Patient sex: M
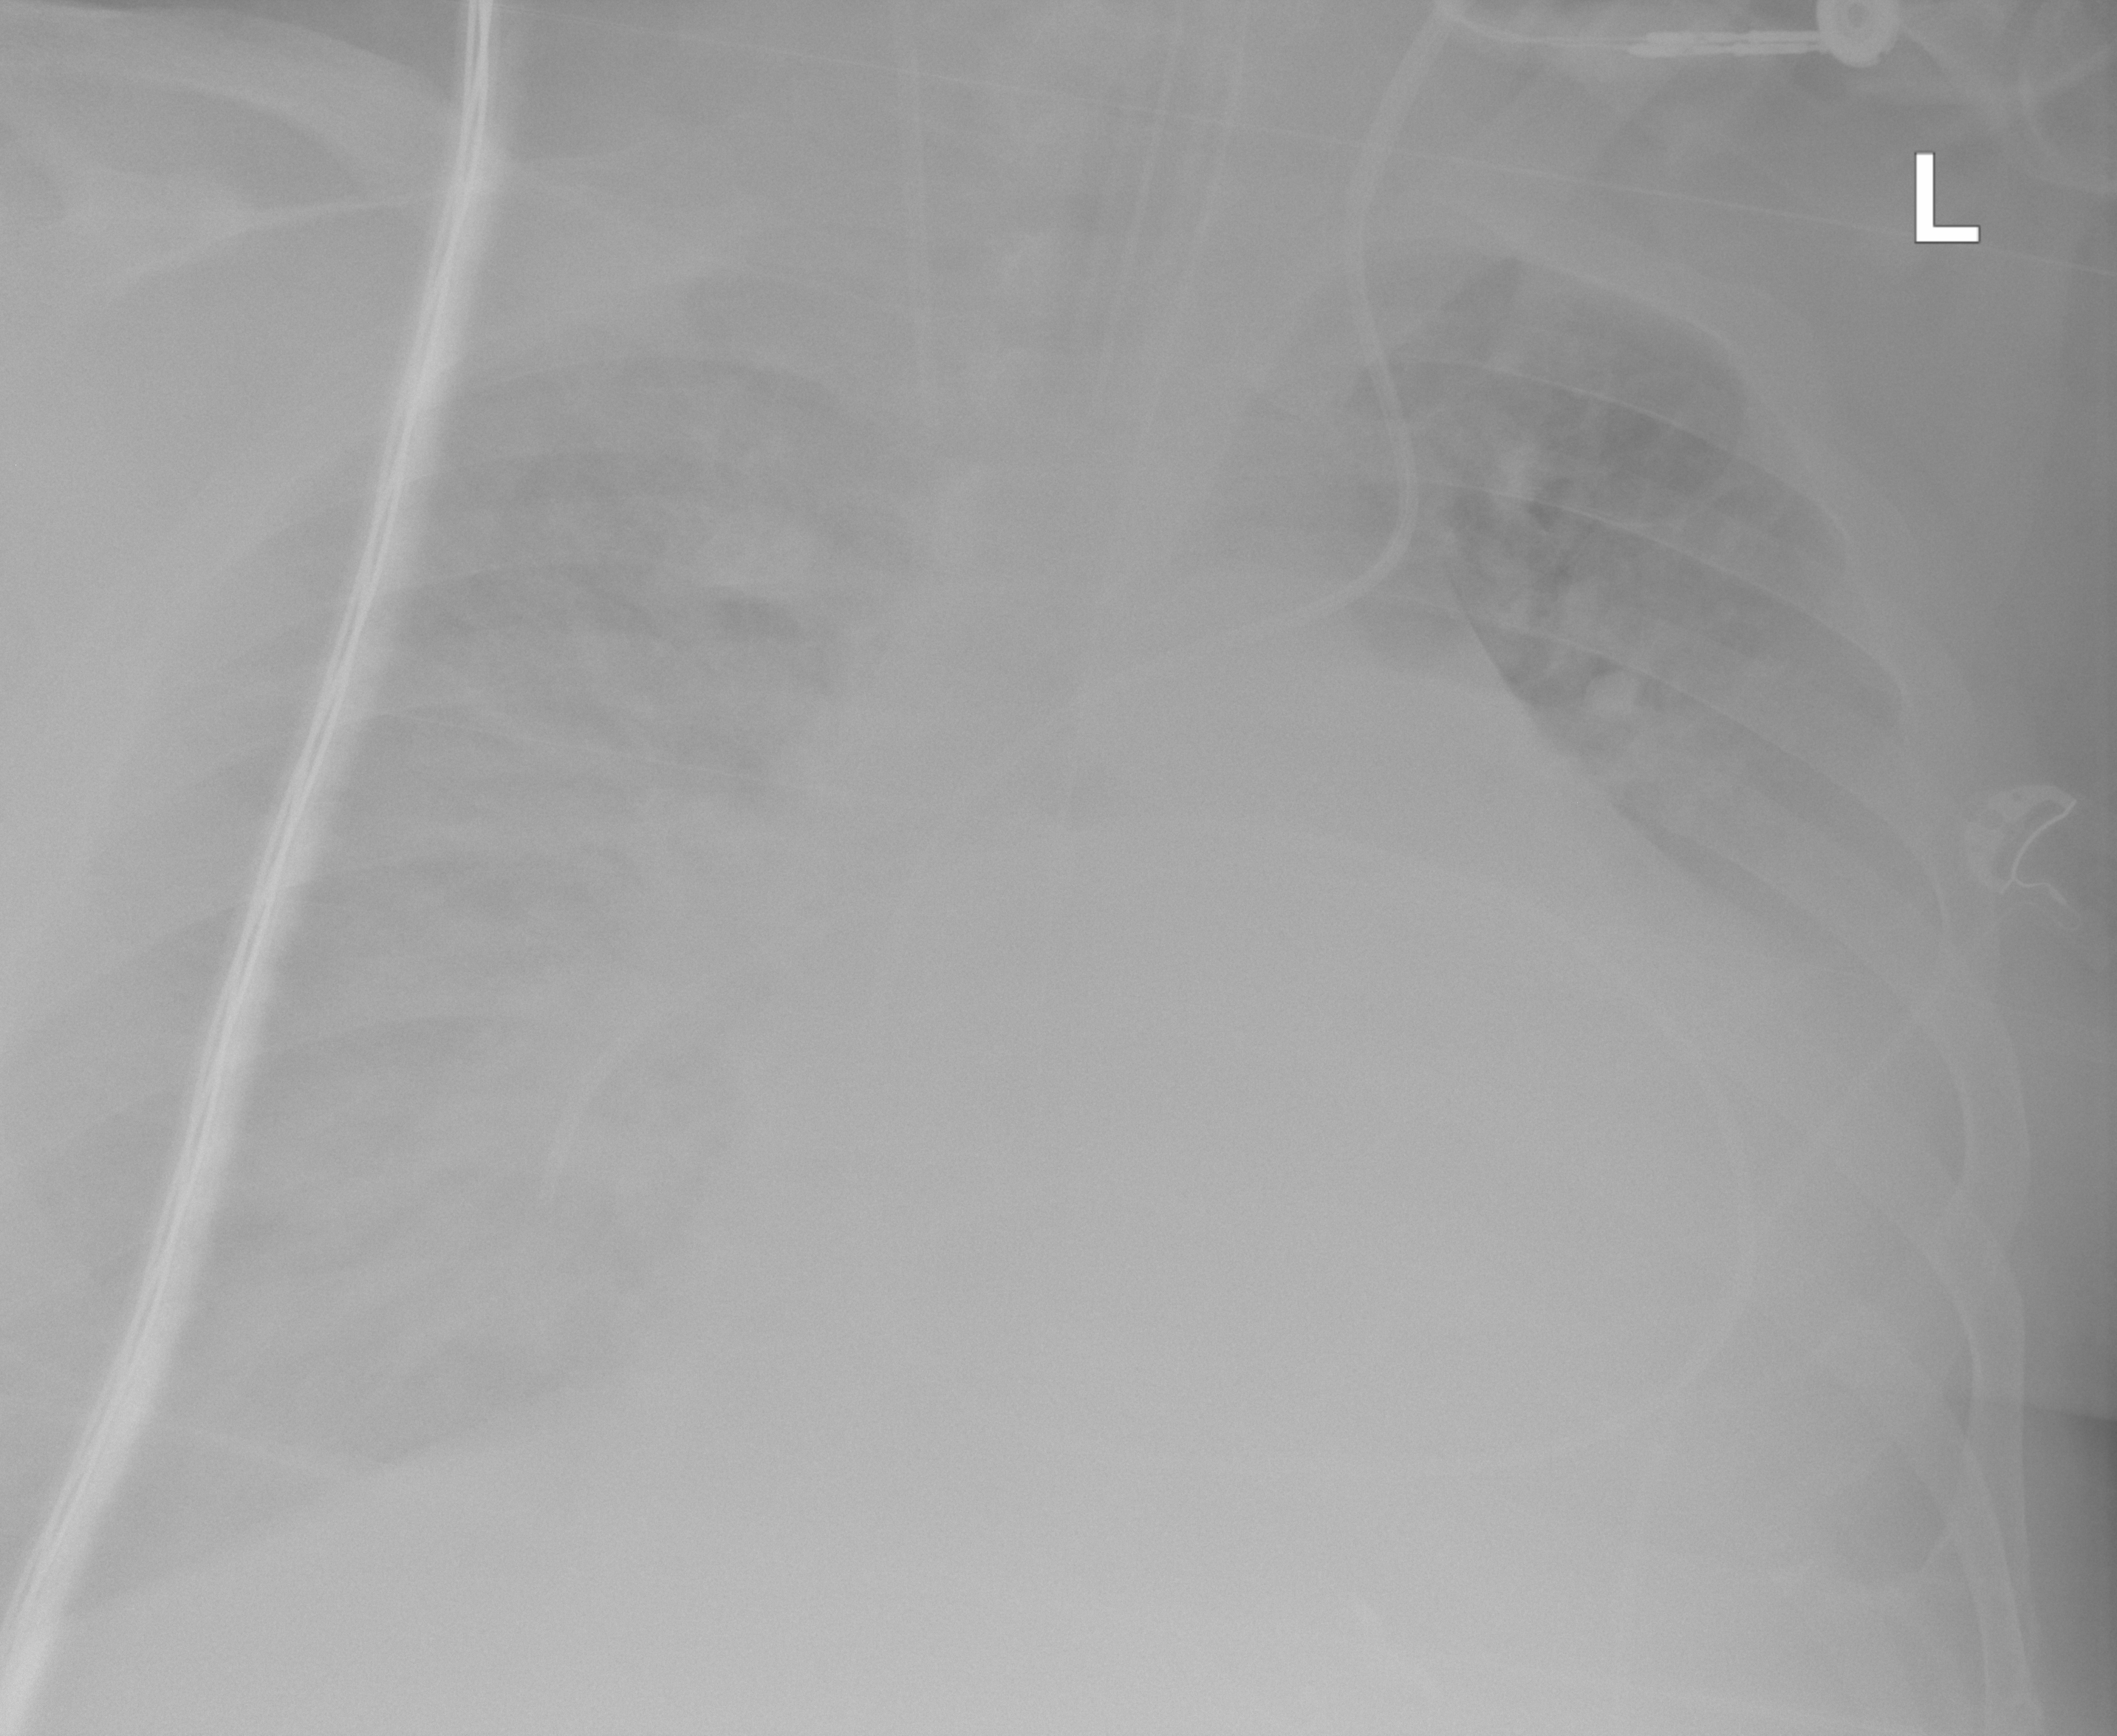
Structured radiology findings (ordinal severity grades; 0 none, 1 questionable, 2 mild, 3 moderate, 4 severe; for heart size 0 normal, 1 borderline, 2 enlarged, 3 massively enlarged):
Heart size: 2
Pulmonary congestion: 4
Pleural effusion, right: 2
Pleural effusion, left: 3
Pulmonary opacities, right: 4
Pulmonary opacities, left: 3
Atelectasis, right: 3
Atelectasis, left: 3